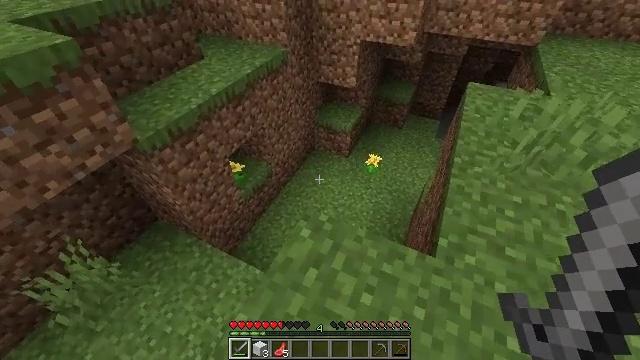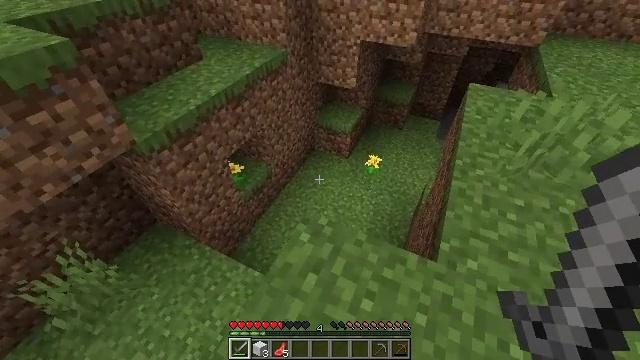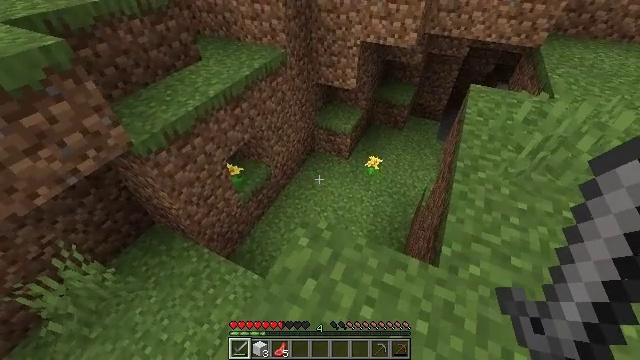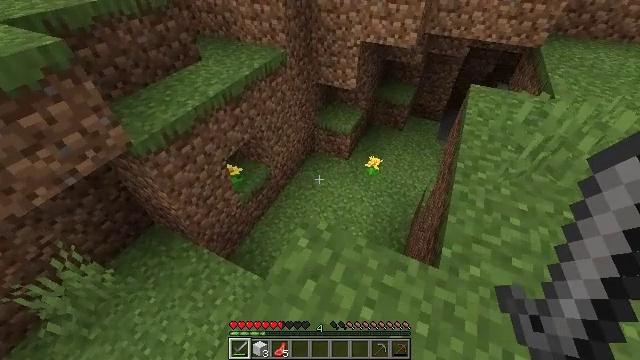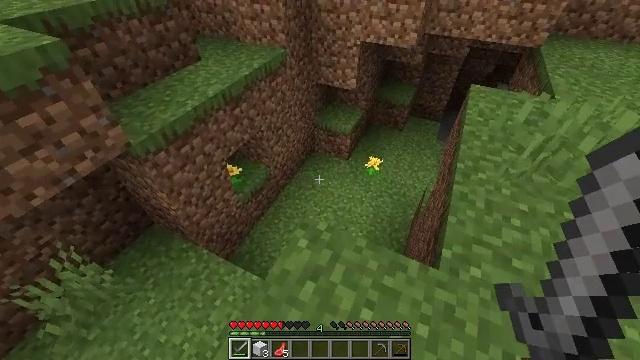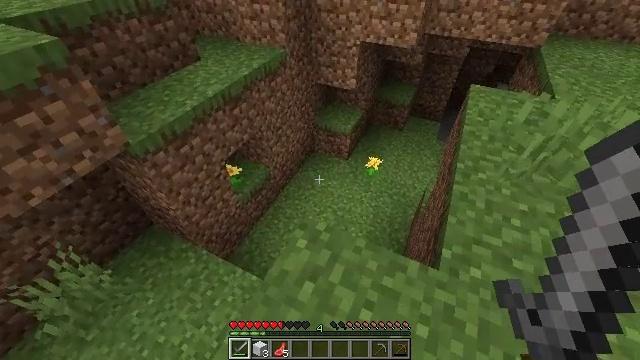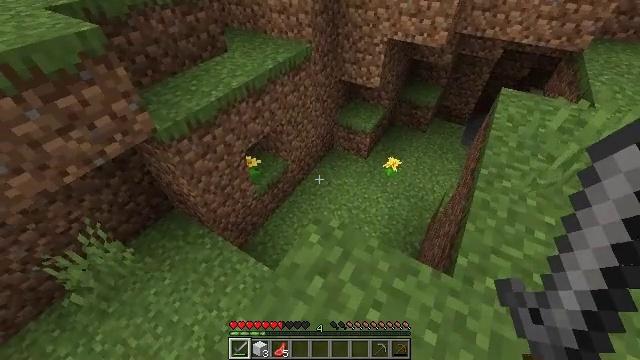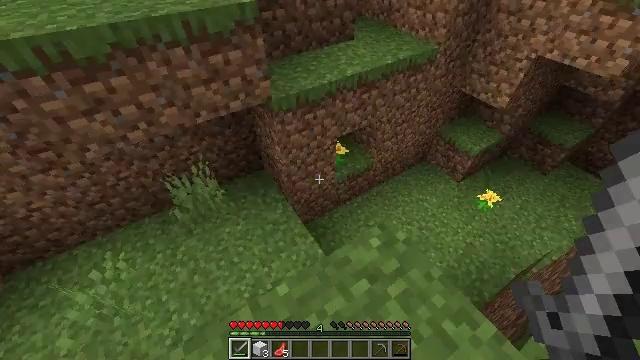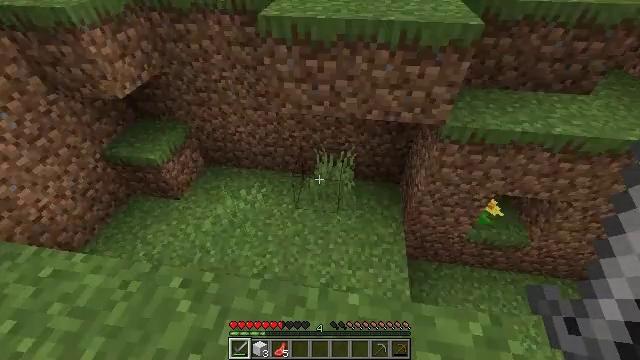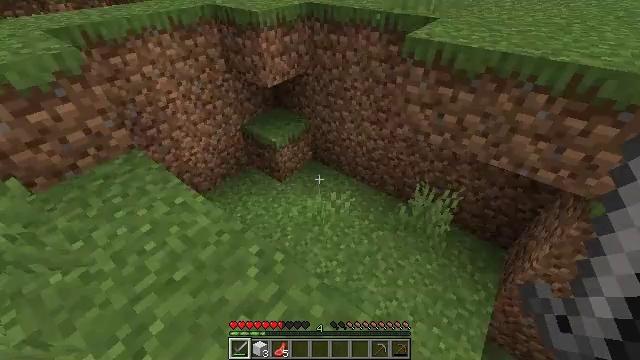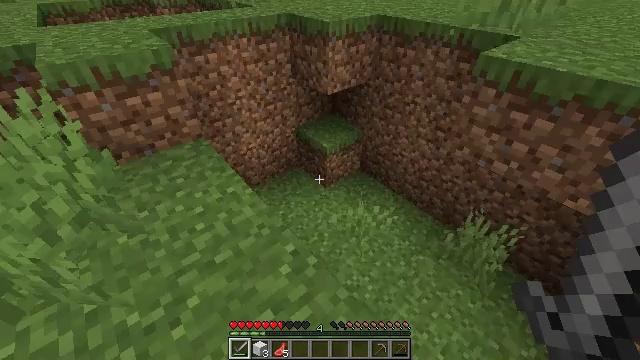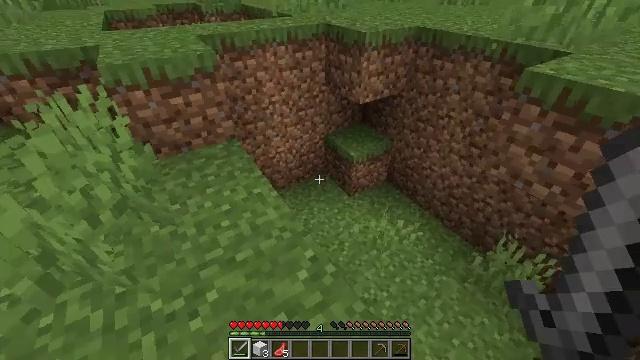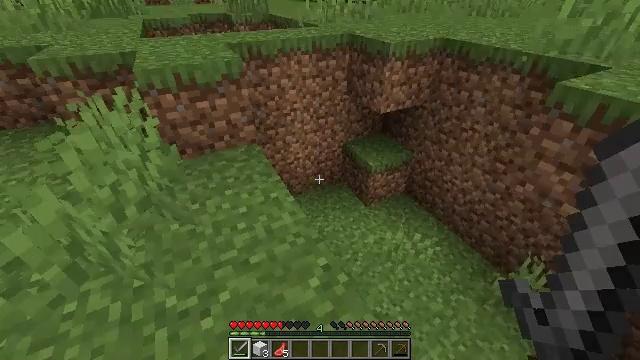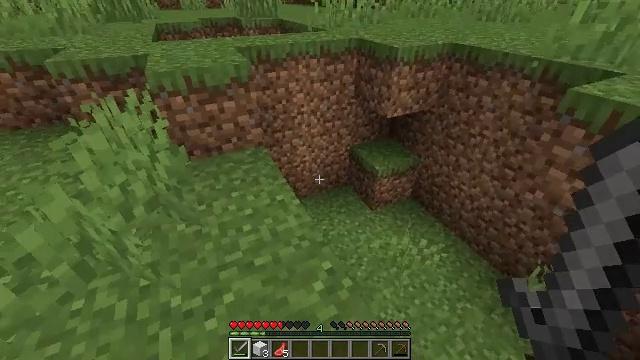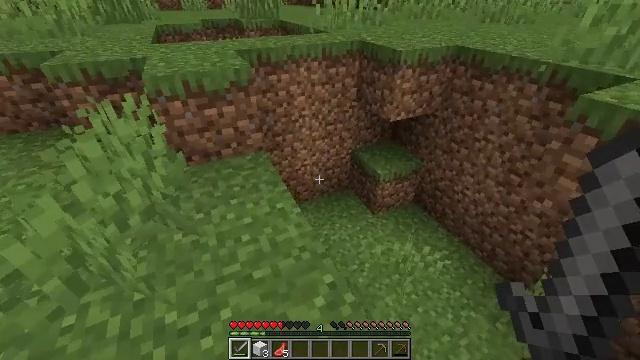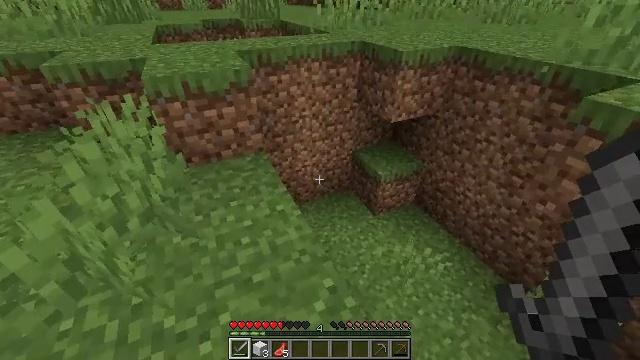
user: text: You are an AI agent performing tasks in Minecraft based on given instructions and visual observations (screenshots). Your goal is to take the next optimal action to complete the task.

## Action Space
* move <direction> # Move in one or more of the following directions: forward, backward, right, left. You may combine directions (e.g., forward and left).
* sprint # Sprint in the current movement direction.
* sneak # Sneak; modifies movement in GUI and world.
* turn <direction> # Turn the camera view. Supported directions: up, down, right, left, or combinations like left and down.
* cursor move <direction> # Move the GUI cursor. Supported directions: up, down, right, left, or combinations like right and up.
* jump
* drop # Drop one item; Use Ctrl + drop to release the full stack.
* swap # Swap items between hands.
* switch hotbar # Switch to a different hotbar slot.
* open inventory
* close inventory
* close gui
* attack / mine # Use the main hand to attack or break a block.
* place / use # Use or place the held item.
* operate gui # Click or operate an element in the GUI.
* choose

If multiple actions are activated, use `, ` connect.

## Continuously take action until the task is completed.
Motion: motion action
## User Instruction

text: Smelt a cooked cod.
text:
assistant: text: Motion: no_op
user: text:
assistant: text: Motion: no_op
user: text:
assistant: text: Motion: no_op
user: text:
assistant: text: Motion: no_op
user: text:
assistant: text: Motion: no_op
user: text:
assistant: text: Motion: turn left
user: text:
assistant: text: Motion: turn left and down
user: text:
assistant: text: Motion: turn left and up
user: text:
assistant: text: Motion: turn left and up
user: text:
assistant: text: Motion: turn left and up
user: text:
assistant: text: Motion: turn left and up
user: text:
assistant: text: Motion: turn left and up
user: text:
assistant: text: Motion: turn left
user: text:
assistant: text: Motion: move forward
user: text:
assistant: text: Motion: move forward
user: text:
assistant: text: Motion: move forward
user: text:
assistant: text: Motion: move forward, turn left
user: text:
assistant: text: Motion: move forward, turn left and up
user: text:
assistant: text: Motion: turn left and up
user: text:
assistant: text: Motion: turn left
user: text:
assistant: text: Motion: move forward, turn left
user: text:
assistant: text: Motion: move forward, turn left
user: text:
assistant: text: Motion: move forward
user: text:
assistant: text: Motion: move forward
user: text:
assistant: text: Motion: move forward
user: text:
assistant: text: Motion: move forward, jump
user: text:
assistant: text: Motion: move forward, jump
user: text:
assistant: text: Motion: move forward, jump
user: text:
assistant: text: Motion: move forward, jump
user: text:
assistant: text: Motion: move forward, jump